Field crop: maize
Growth stage: 1
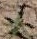
Species: atriplex